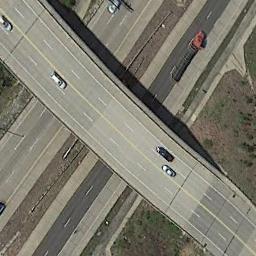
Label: overpass